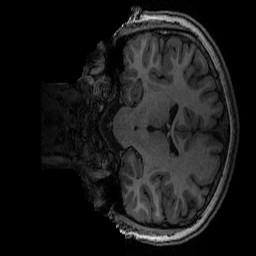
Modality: T1w
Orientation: coronal
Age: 15
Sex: male
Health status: ill
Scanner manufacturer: ge
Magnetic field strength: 3 T
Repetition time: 0.007664 s
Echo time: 0.00342 s